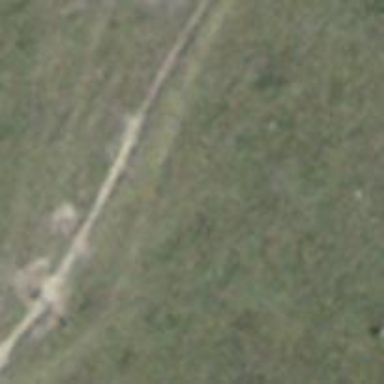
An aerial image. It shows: Dirt path.